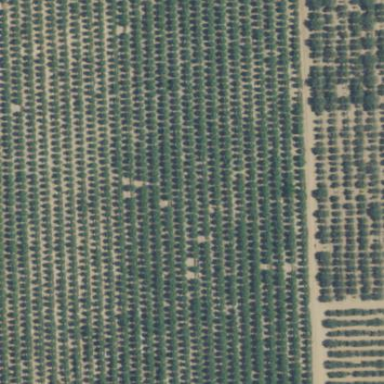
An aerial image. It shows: Orchard.